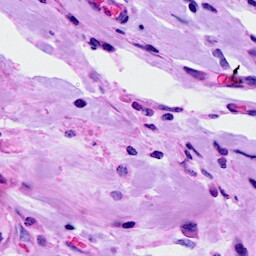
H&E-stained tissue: Breast